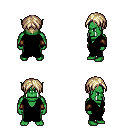
a pixel art fantasy rpg character, male body template, orc, green skin, black robe, red pants, white blonde parted hairstyle, cloth bracers, four views (front, back, left, right), 2x2 character sprite sheet, small pixel art, hard edges, no anti-aliasing